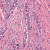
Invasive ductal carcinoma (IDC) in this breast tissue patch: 1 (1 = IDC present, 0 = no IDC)